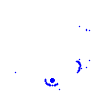
Particle: electron